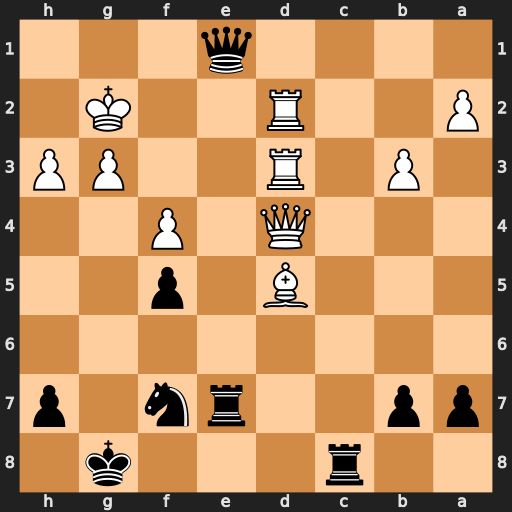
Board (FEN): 2r3k1/pp2rn1p/8/3B1p2/3Q1P2/1P1R2PP/P2R2K1/4q3
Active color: b
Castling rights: -
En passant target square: -
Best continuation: Re2+ Rxe2 Qxe2+ Qf2 Qxd3